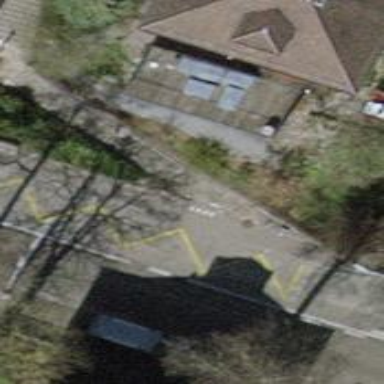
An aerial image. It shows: Footway with sett surface.